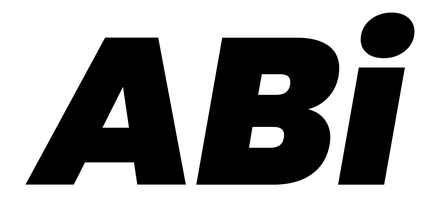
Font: Poppins-BlackItalic